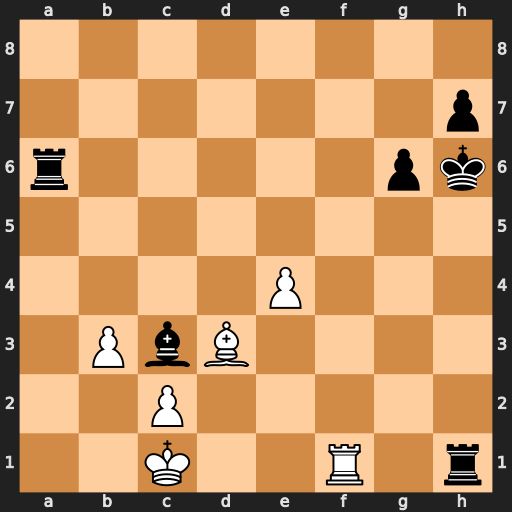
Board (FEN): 8/7p/r5pk/8/4P3/1PbB4/2P5/2K2R1r
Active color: w
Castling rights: -
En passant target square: -
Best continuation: Rxh1+ Kg7 Bxa6